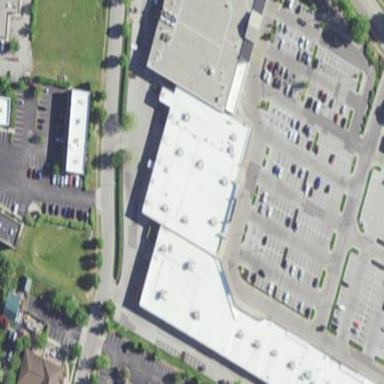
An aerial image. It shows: Building.